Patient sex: M
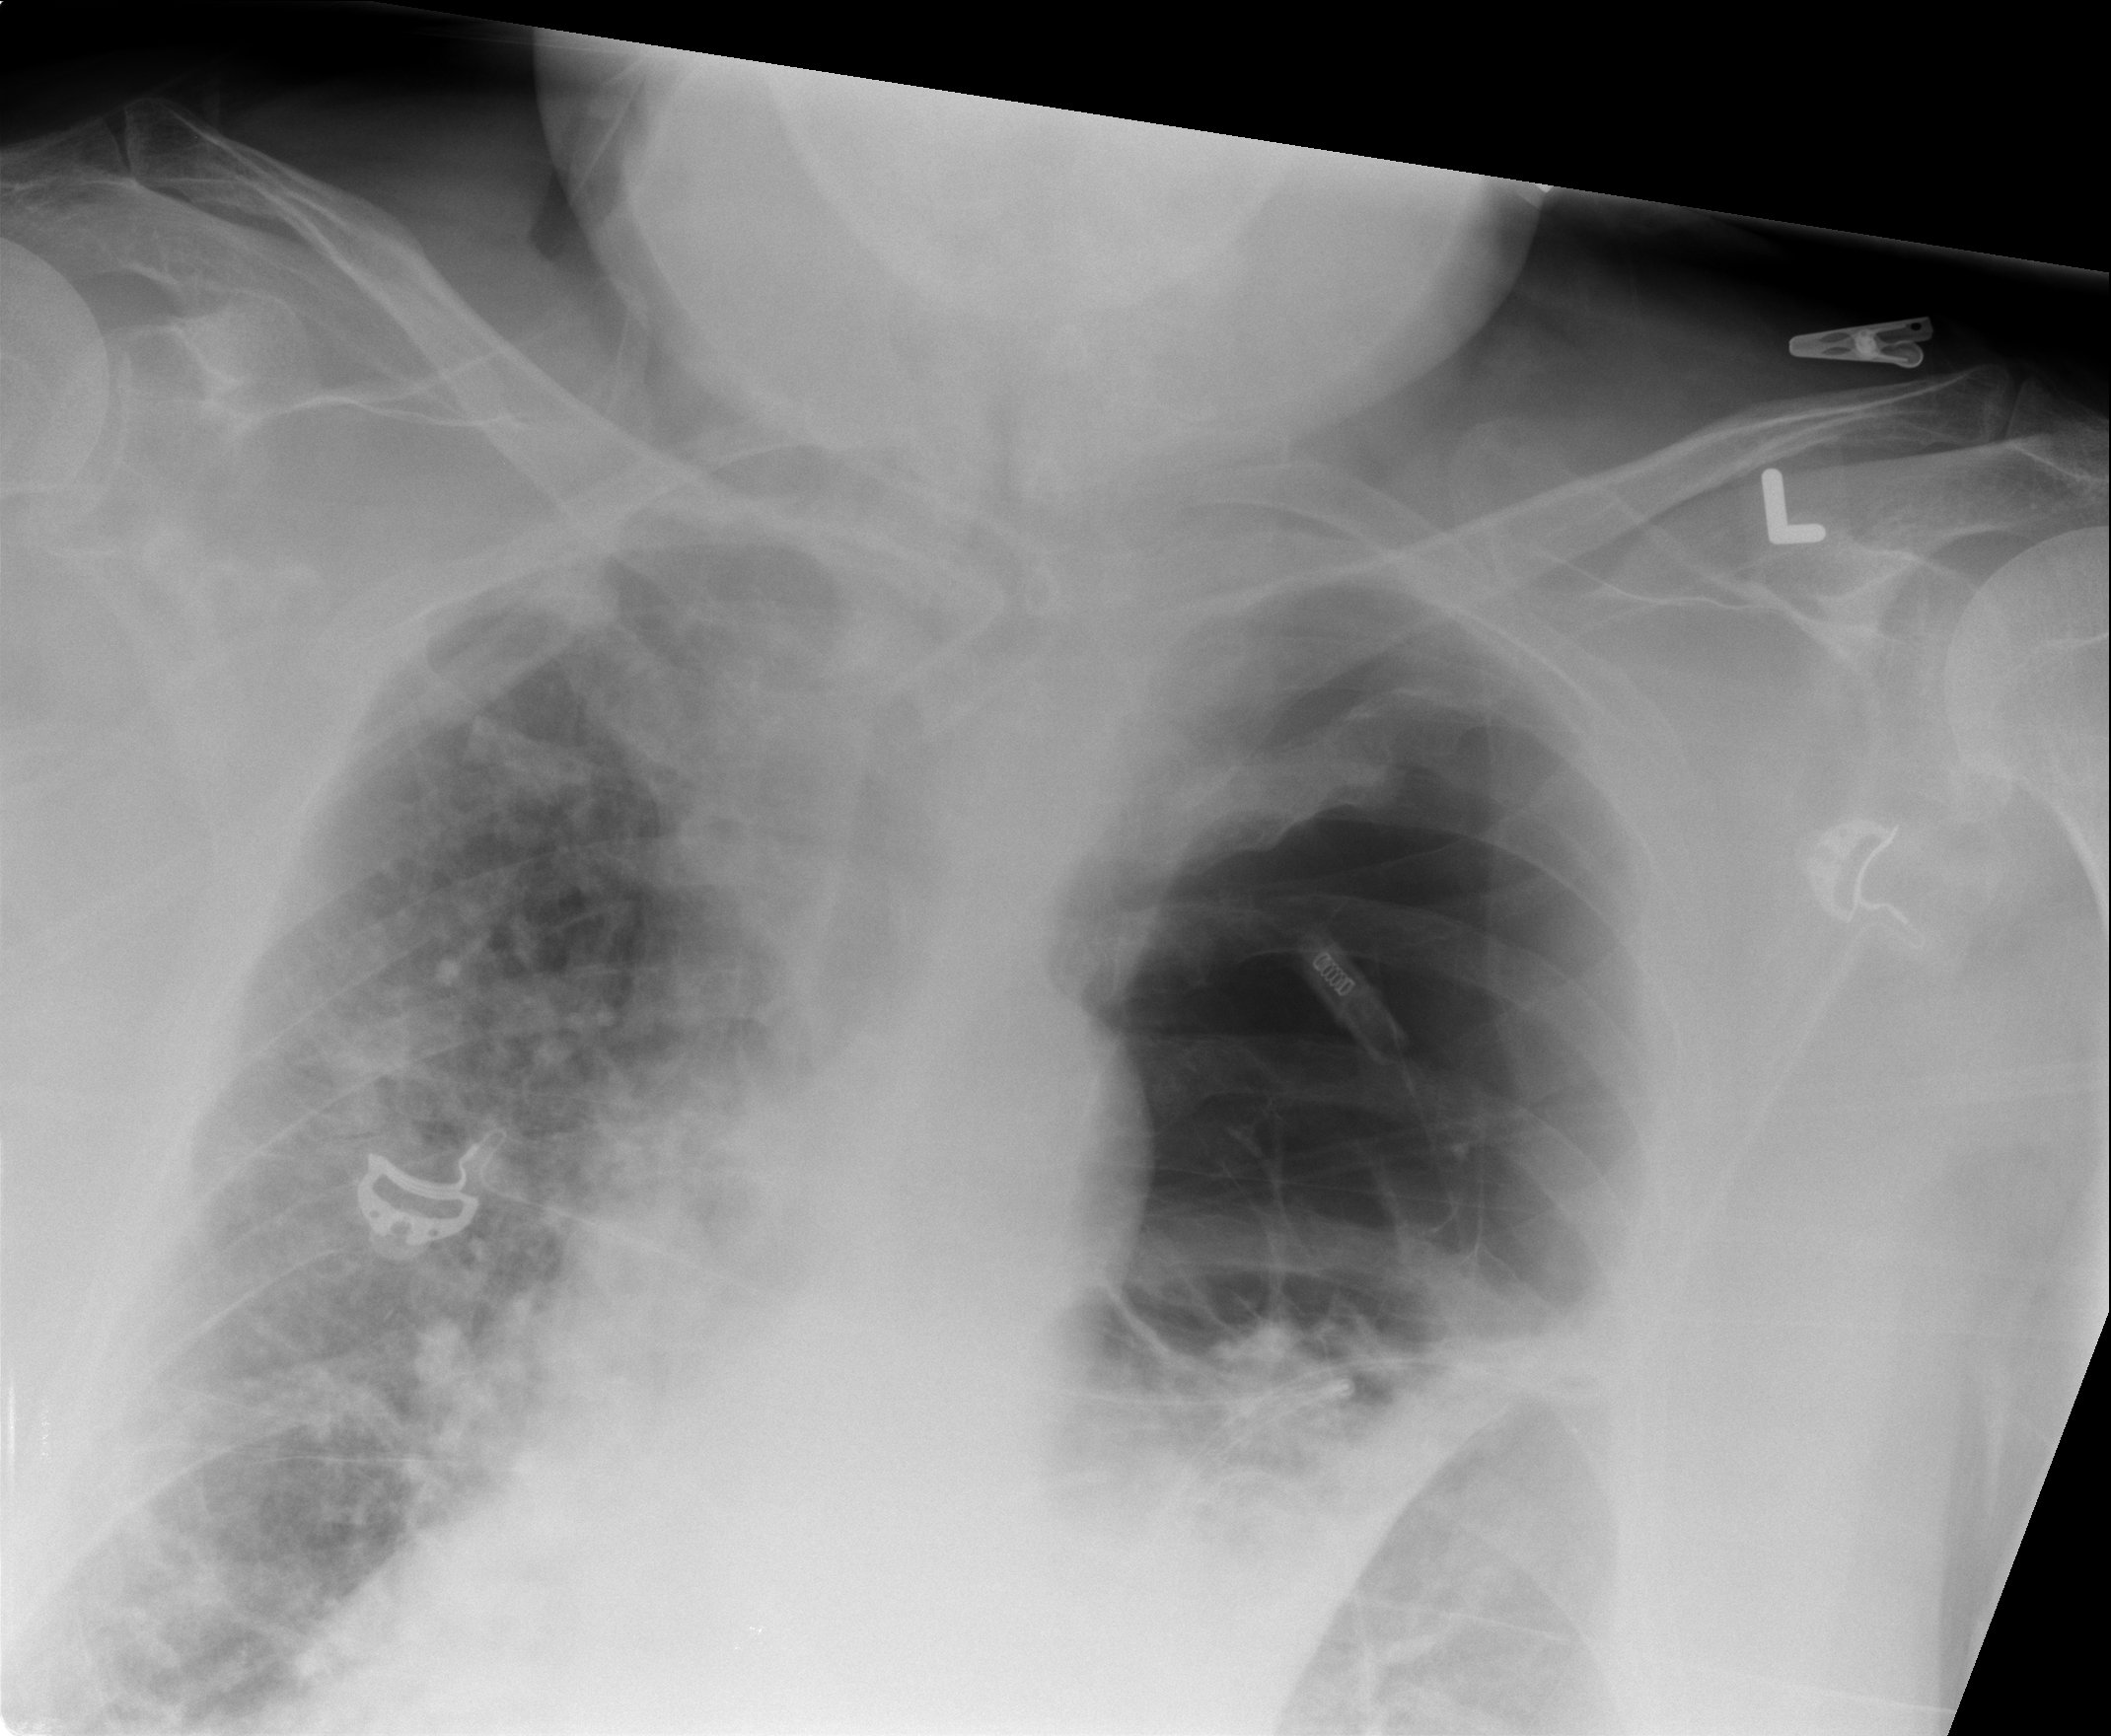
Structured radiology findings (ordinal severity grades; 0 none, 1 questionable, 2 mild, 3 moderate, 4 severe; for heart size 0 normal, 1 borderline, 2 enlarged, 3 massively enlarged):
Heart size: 0
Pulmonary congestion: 0
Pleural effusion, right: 0
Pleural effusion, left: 1
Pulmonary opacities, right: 3
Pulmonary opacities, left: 2
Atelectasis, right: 0
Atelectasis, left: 2